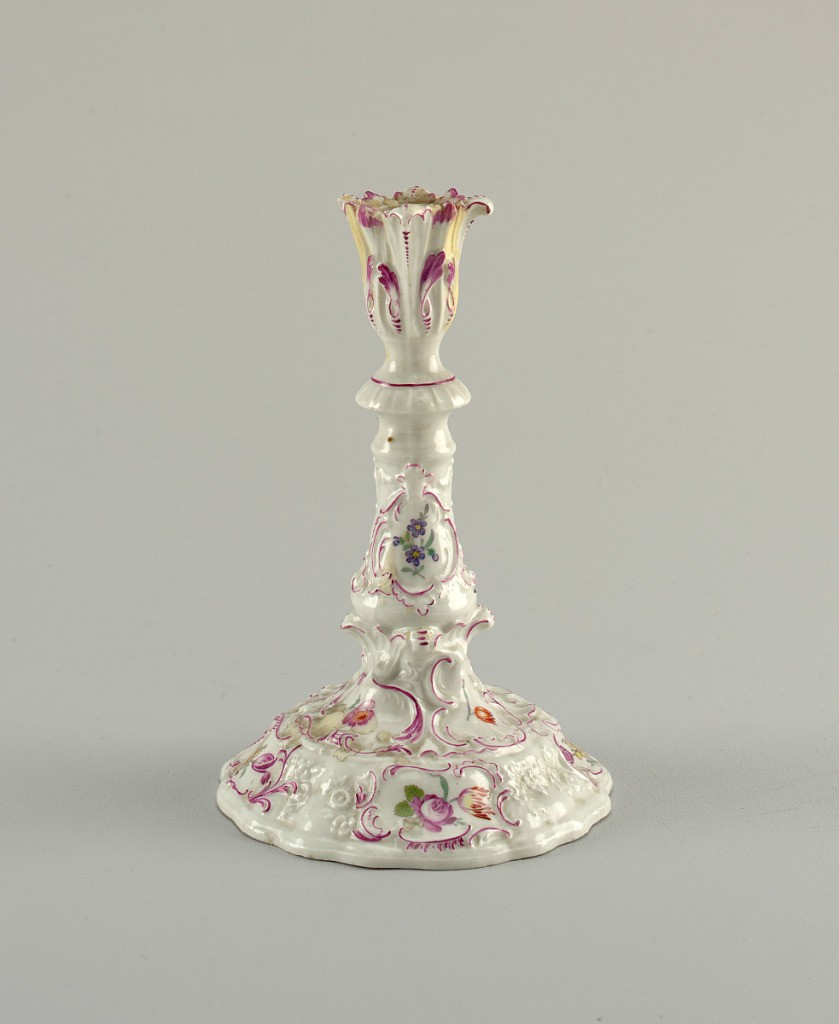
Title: Candlestick (One of a Pair)
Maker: Volkstedt-Rudolstadt Porcelain Manufactory, German, established 1762
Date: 18th century
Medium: hard paste porcelain, vitreous enamel
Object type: candlestick
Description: Candlestick with wide spreading base. And molded floral and scrollwork decoration. At center, a rocaille cartouche enclosing painted flowers.